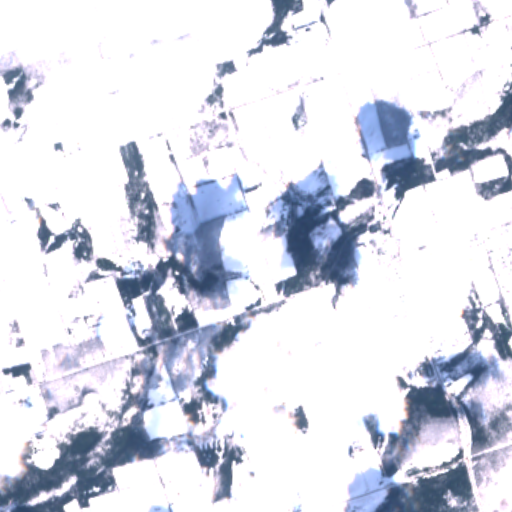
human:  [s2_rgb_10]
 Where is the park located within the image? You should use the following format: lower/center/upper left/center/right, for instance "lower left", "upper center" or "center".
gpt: The park is located in the upper right of the image.
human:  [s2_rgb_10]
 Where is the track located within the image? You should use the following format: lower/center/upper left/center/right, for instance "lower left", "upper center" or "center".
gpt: There is no track in the image.